Question: I am new to web development. I have Android application that hosts some web pages using HTTPServer. I am using Netty to decode/encode request/responses. Now, I want to display basic authentication dialog when someone navigates to the my webpage. Something like this:
Can I get some pointers ? Is it something HTTP built in functionality, any RFC ? Do I need to write some java script ? Any help would be great.
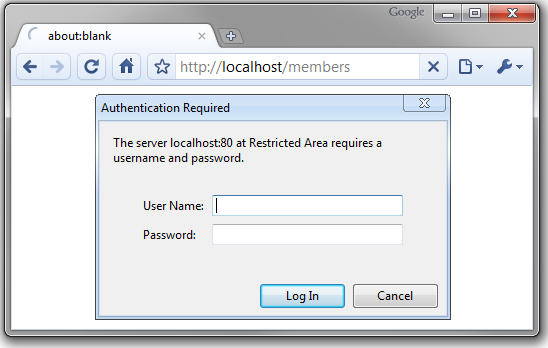
Answer: You just need to send the appropriate headers when a client requests a resource you want to require authentication for.
'''
HTTP/1.1 401 Unauthorized
WWW-Authenticate: Basic realm="Restricted Area"
'''
The client can then retry the request while sending a base64 encoded header in the format 'username:password'.
'''
Authorization: Basic QWxhZGRpbjpvcGVuIHNlc2FtZQ==
'''
See also: <URL>